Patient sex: M
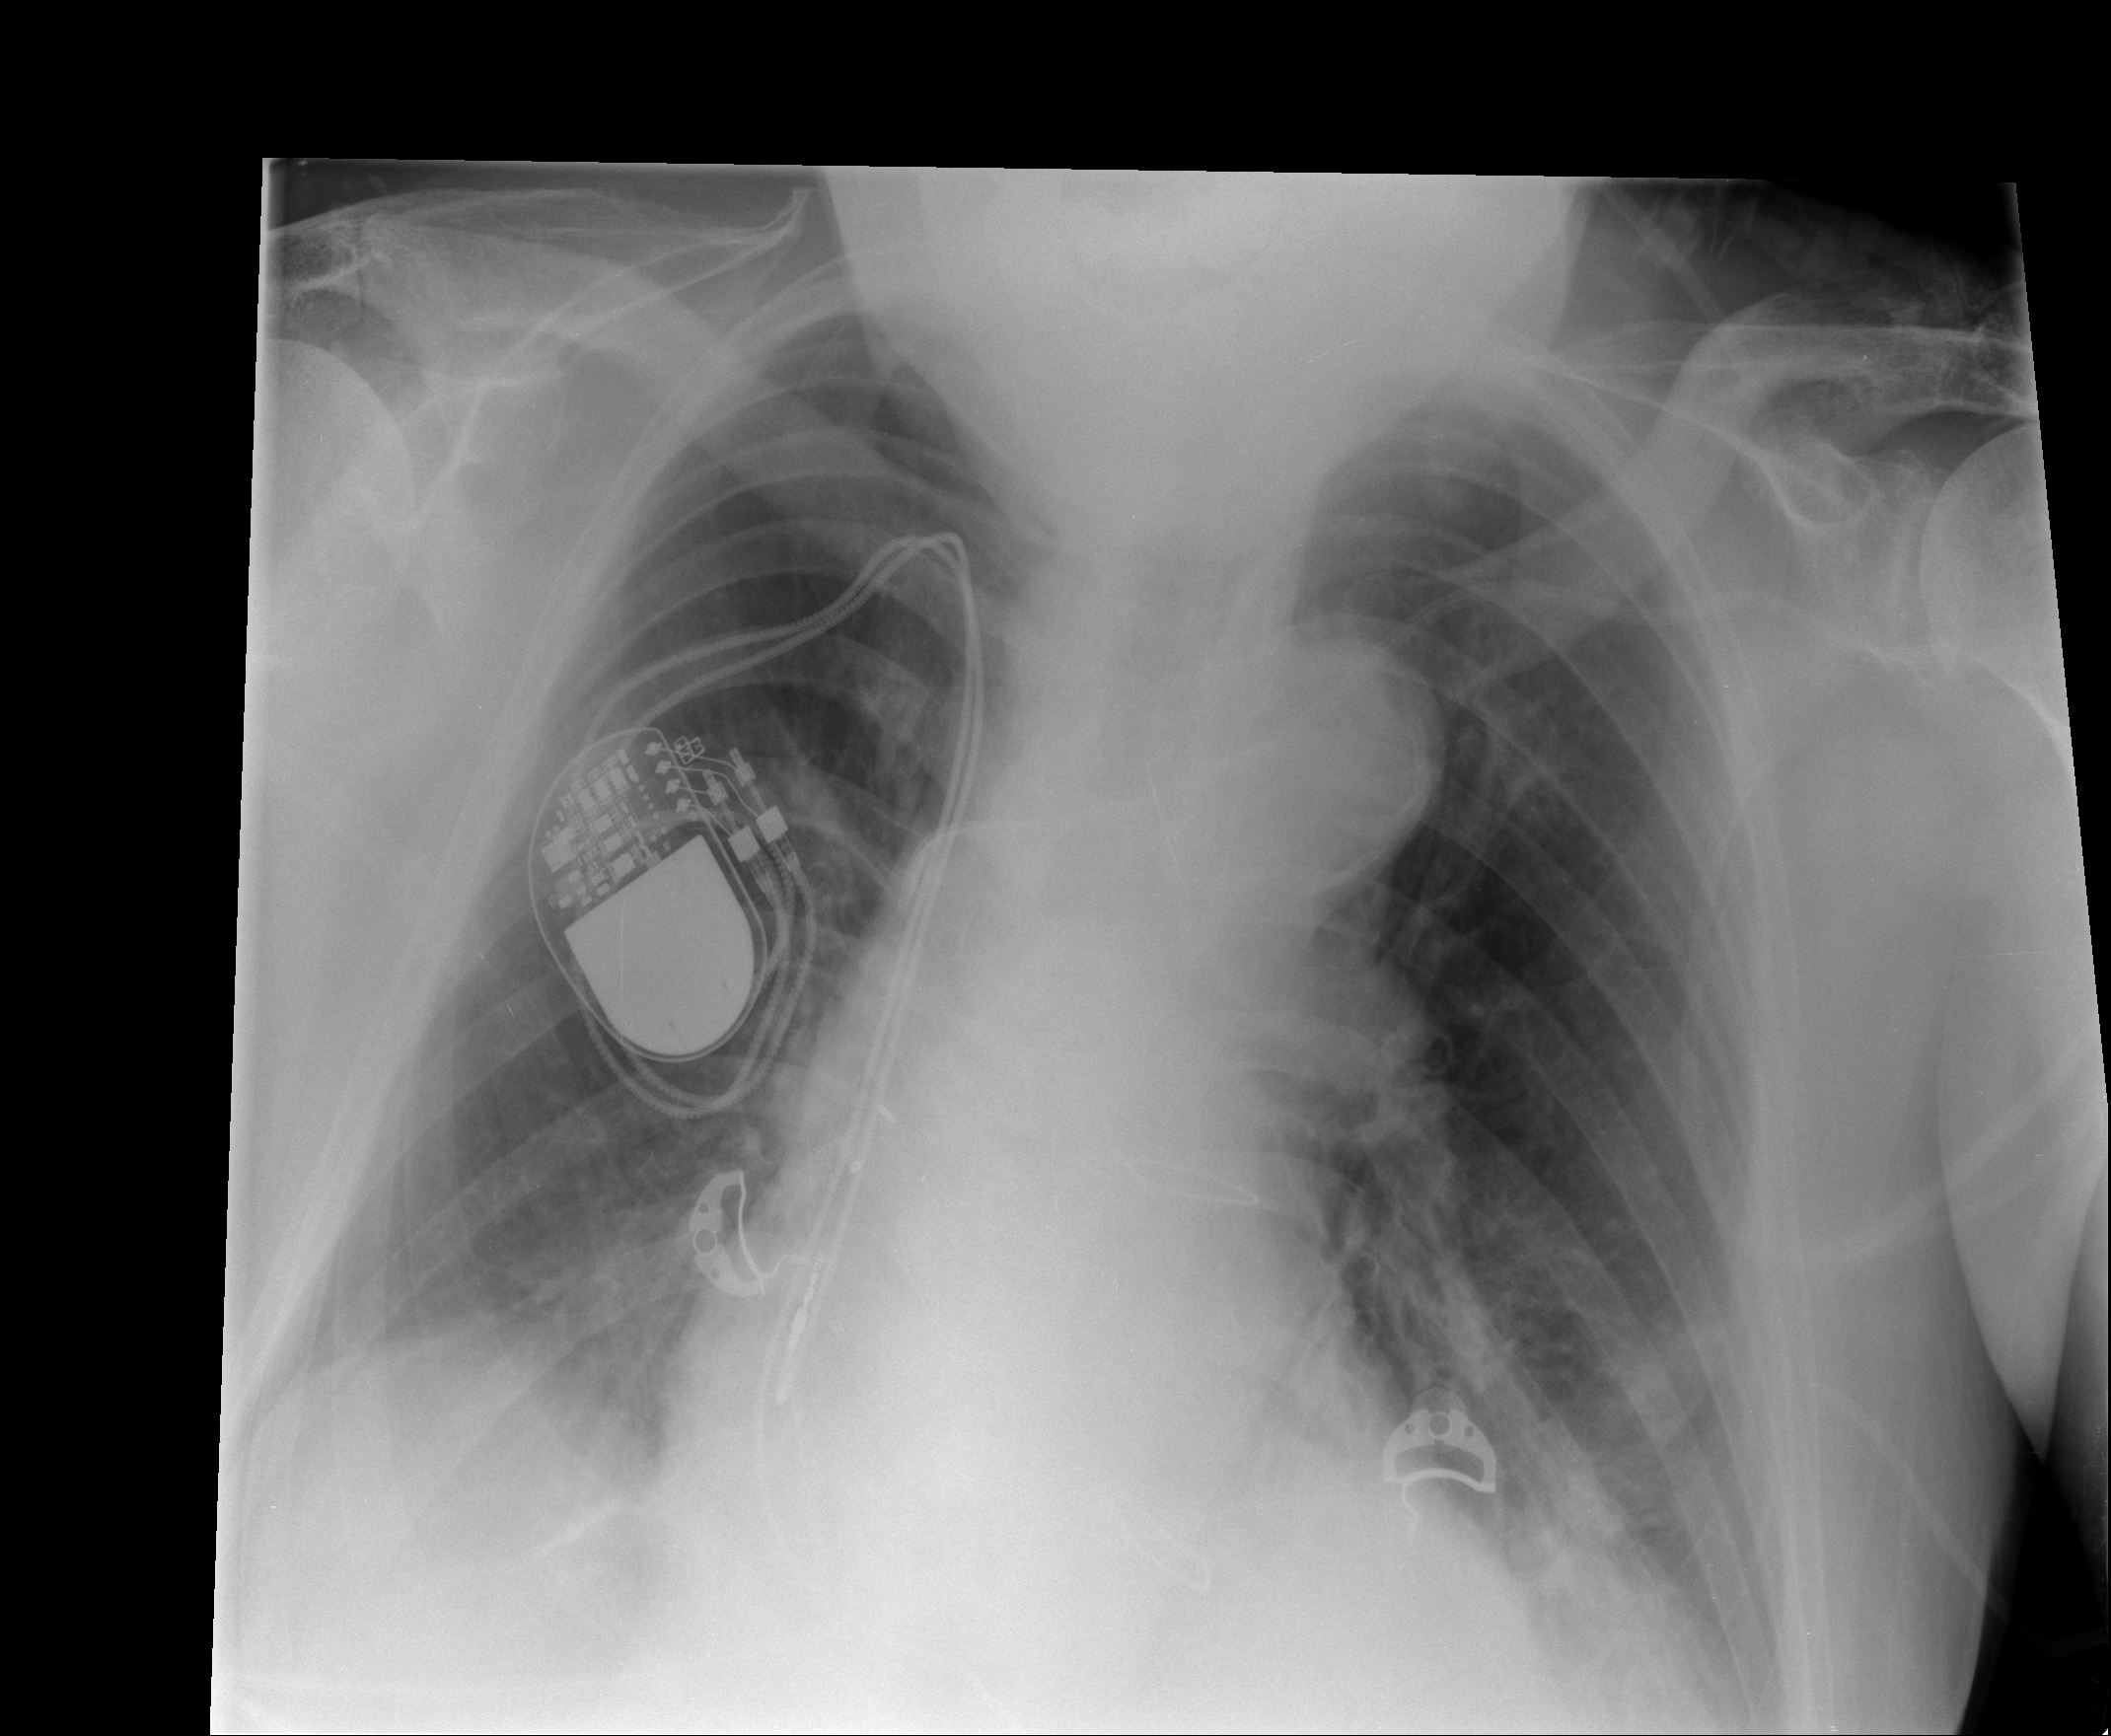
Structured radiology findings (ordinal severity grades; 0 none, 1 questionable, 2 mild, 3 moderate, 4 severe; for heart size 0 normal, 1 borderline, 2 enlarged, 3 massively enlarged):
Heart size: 2
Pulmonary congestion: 0
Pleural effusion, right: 0
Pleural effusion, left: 0
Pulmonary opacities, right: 0
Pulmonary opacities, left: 1
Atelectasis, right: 1
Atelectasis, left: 2